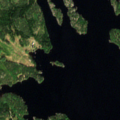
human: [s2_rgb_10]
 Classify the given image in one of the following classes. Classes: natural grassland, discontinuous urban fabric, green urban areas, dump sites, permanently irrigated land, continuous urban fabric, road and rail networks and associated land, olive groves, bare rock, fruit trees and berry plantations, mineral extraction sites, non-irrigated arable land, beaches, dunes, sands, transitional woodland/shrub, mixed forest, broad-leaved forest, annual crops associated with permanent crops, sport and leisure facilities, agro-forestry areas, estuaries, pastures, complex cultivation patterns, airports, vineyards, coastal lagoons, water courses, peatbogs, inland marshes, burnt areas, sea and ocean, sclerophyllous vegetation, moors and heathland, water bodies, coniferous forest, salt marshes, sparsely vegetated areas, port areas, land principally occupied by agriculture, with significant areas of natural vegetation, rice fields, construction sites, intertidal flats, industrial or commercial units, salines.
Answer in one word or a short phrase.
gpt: coniferous forest, mixed forest, water bodies